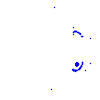
Particle: electron